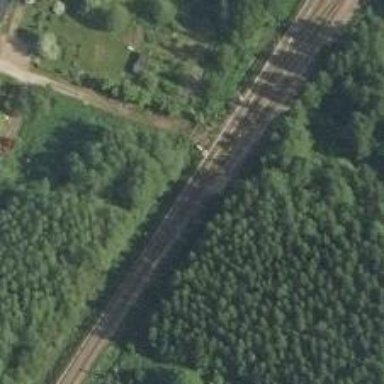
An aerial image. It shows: Continuous rail railway with electrified contact line.